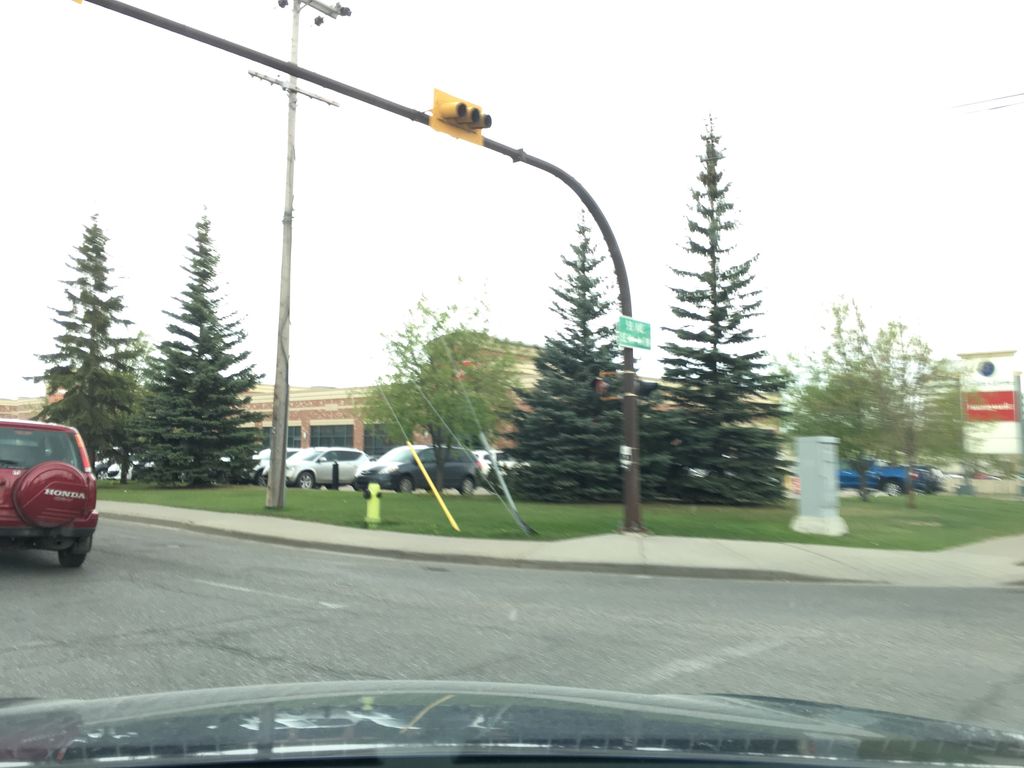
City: calgary